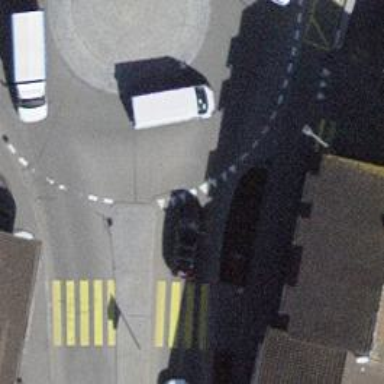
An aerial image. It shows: Traffic calming island.